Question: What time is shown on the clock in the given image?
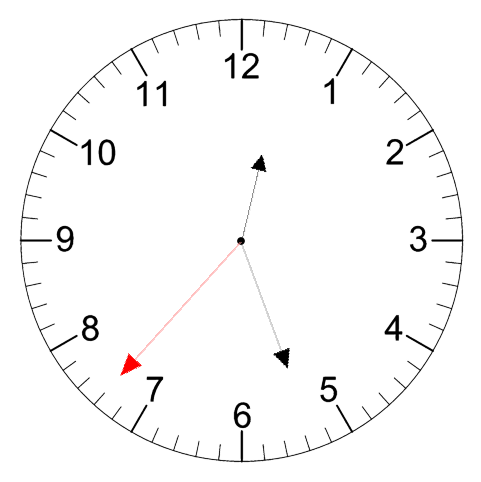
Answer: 12:26:37